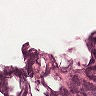
Metastatic tissue present: no